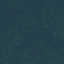
Land use / land cover: Forest